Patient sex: F
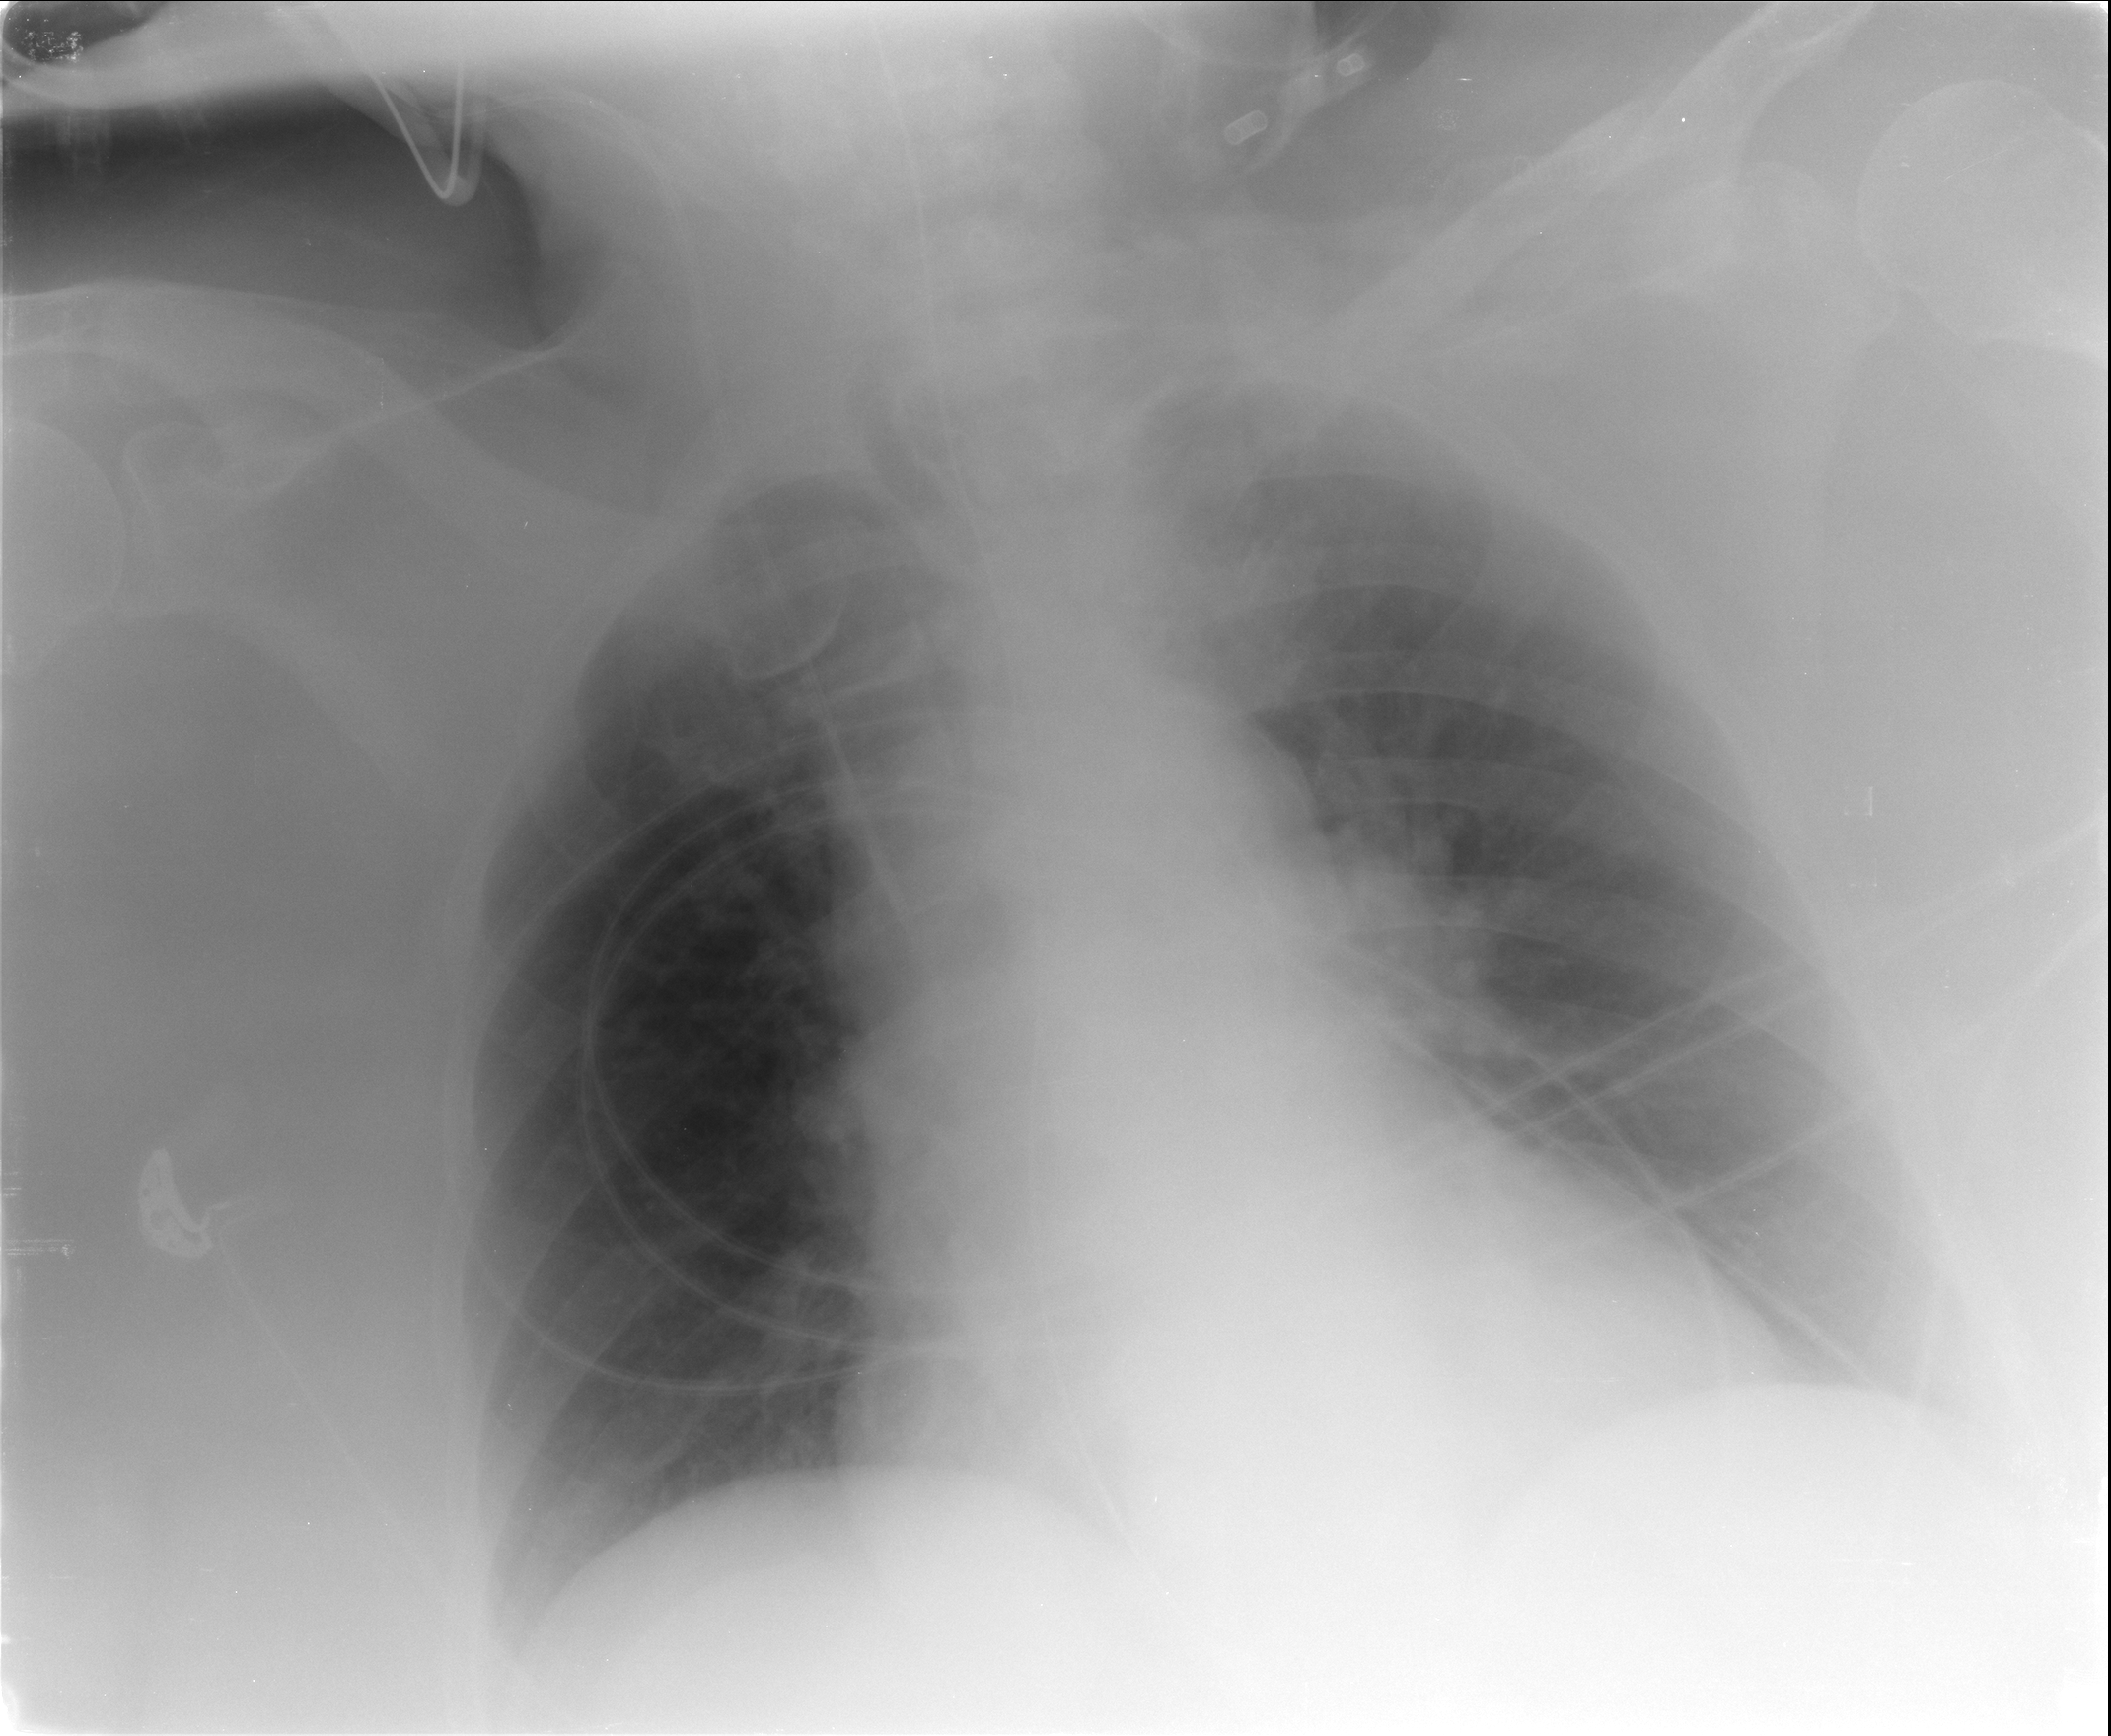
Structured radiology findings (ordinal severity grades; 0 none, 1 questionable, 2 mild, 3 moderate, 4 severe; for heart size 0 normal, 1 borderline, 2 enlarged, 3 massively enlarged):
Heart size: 2
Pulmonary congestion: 1
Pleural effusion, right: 0
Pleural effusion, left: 0
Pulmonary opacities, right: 0
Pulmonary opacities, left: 0
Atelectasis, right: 0
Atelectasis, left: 0